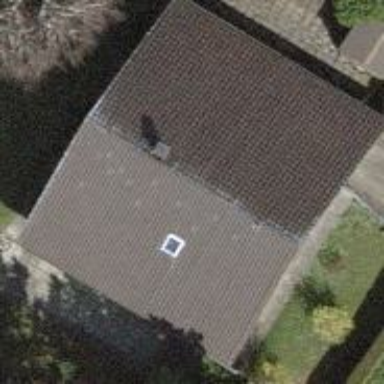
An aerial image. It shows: Simple house.